Question: What company?
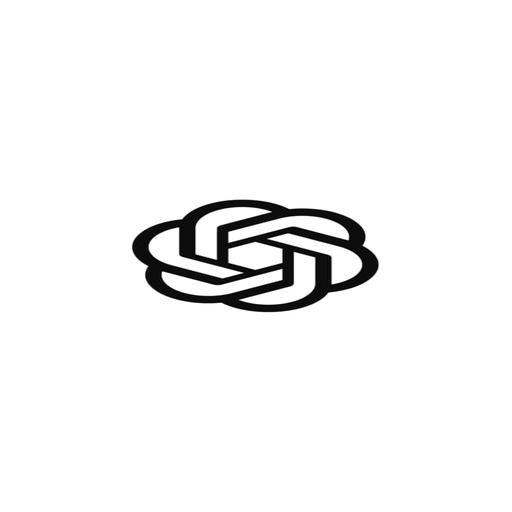
Answer: OpenAI